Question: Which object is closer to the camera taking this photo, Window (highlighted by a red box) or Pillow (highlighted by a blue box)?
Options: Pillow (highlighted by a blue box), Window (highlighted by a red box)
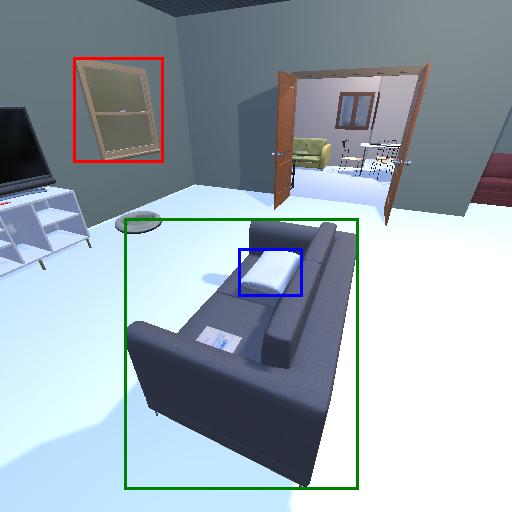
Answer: Pillow (highlighted by a blue box)